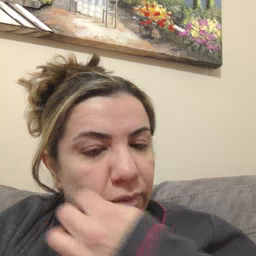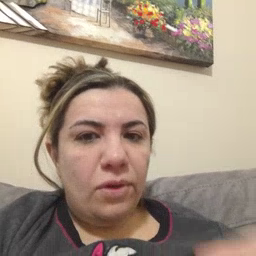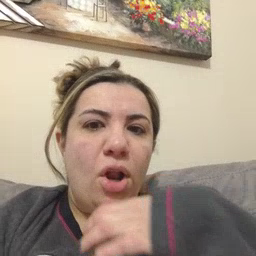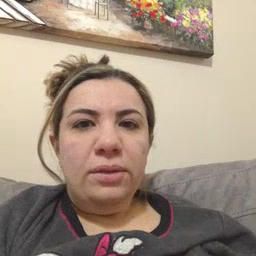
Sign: hungry